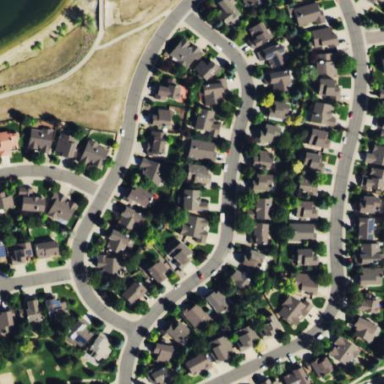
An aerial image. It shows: Residential area composed of single-family homes.